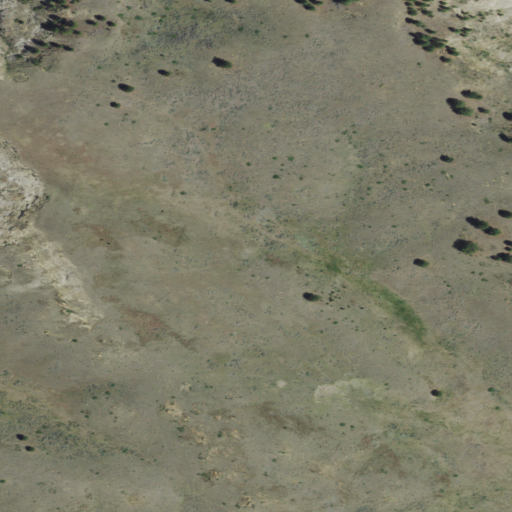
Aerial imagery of plain(s) in Montana named Little Horse Park containing grassland and shrub